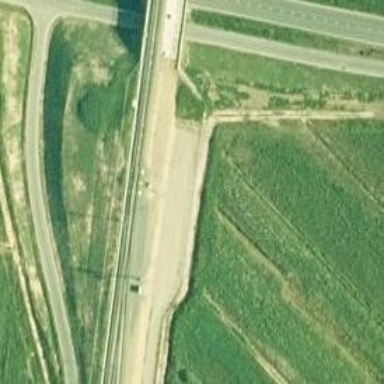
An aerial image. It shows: Railway track with continuous electrified contact line.